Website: walmart
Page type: address-validator
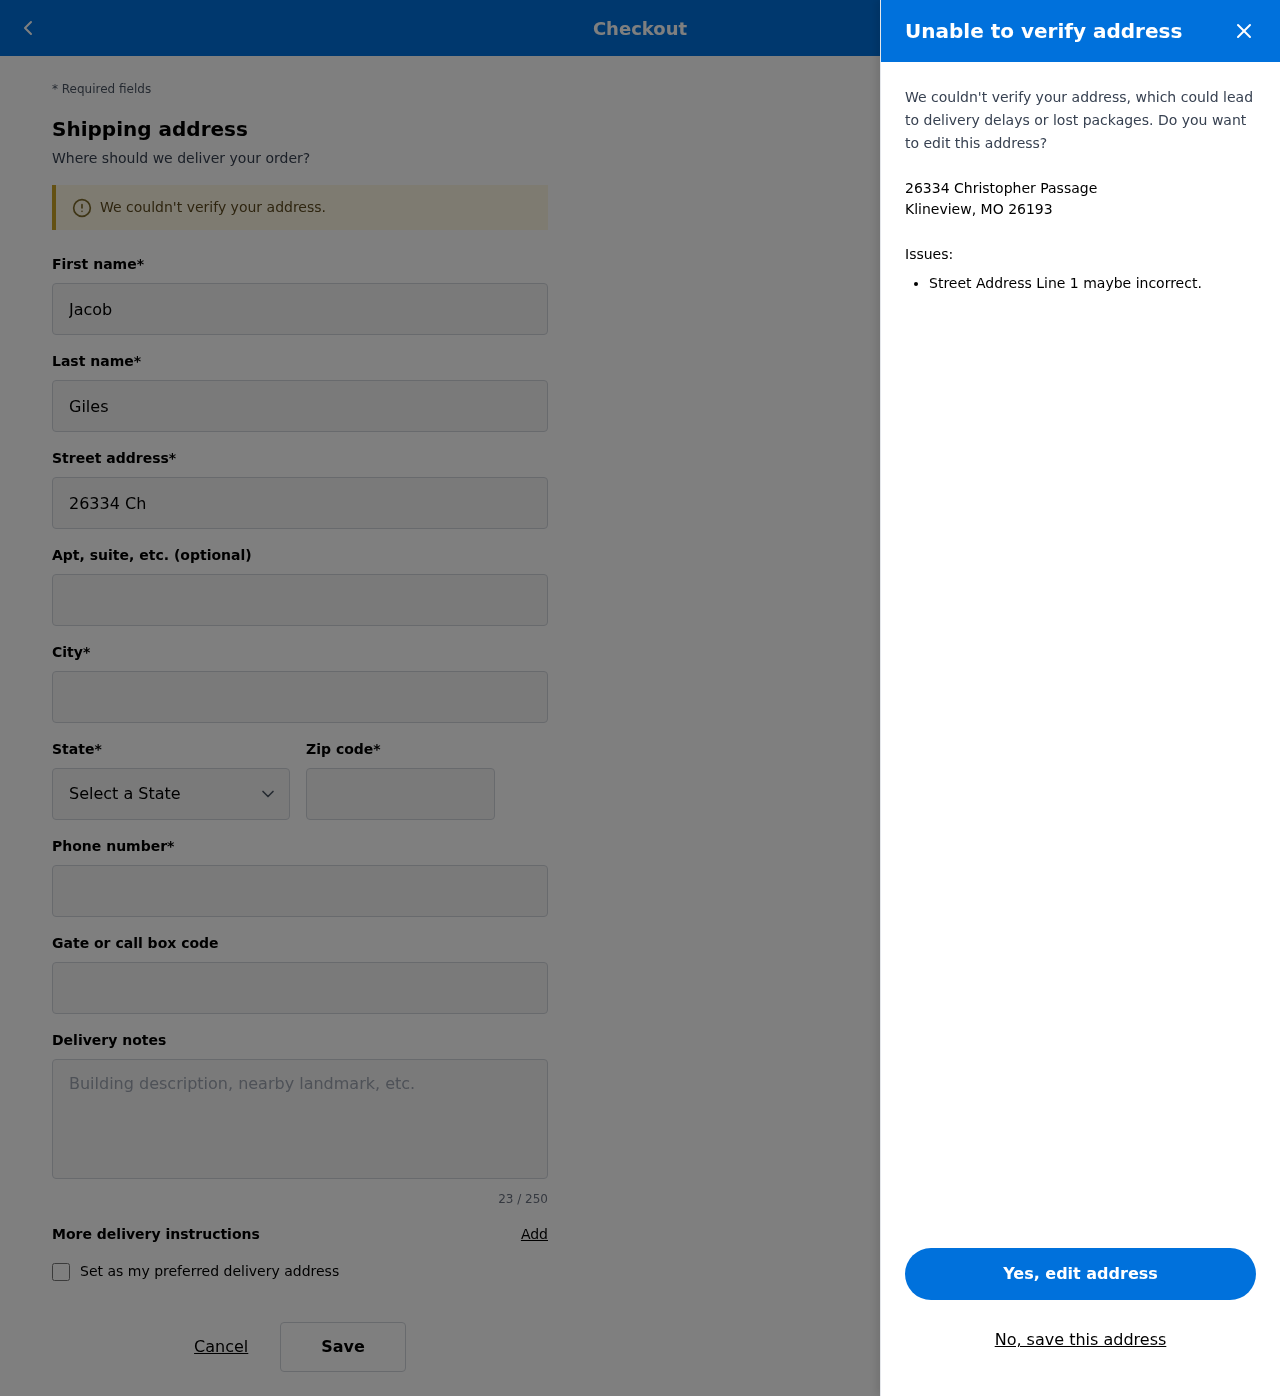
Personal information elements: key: PII_CITY_STATE_ZIP
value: Klineview, MO 26193
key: PII_DELIVERY_INSTRUCTIONS
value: Do not leave if raining
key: PII_STATE_ABBR
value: MO
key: PII_STREET
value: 26334 Christopher Passage
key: PII_FIRSTNAME
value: Jacob
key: PII_LASTNAME
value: Giles
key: PII_STREET2
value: Apt. 275
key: PII_CITY
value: Klineview
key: PII_POSTCODE
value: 26193
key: PII_PHONE
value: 2039461092
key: PII_SECURITY_CODE
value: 70158